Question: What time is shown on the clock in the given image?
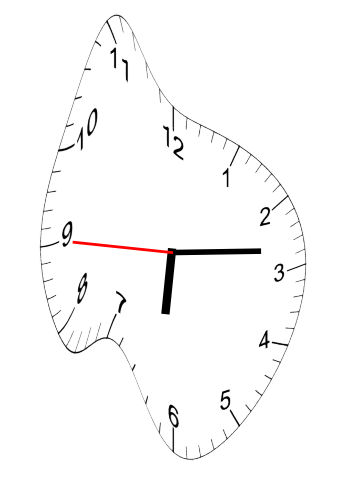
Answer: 06:13:45